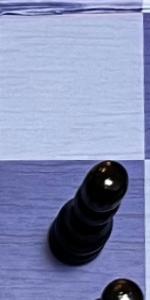
Label: Pawn_Black